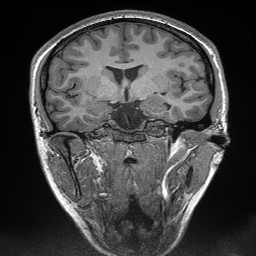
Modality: T1w
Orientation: sagittal
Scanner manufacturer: siemens
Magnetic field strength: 3 T
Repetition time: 2.3 s
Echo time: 0.00298 s